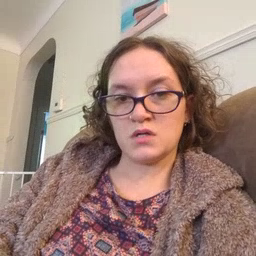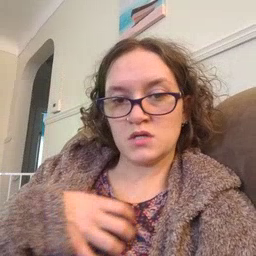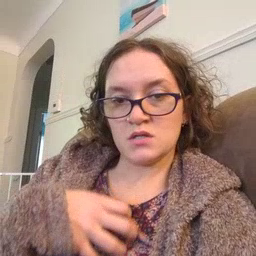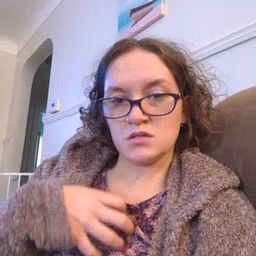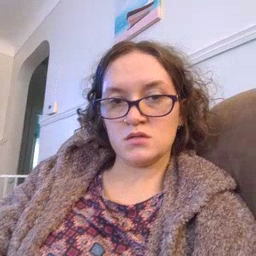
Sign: yucky